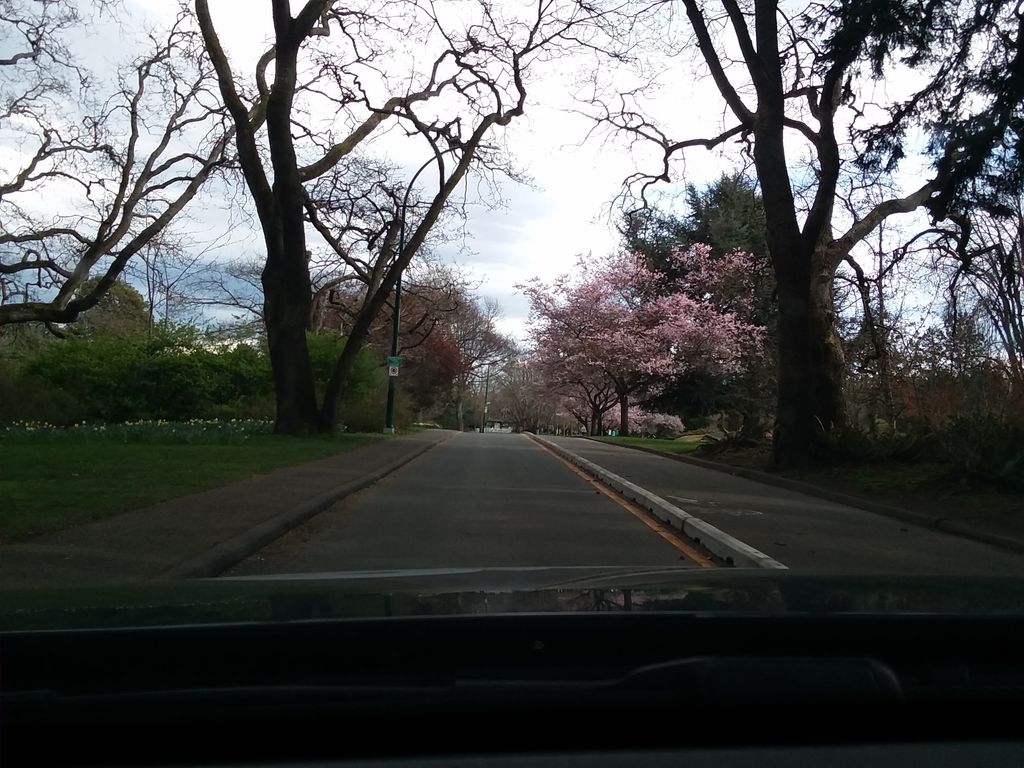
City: victoria